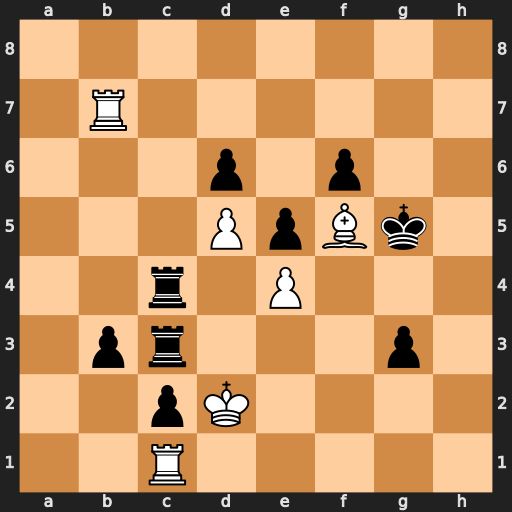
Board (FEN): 8/1R6/3p1p2/3PpBk1/2r1P3/1pr3p1/2pK4/2R5
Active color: w
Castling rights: -
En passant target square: -
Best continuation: Rg7+ Kf4 Rf1+ Rf3 Rg4#